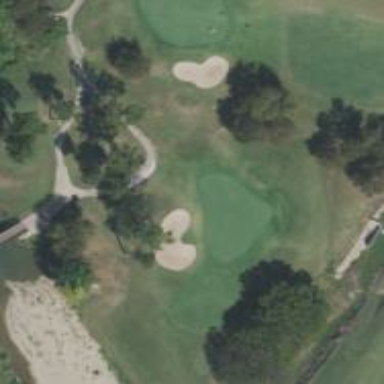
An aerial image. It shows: Golf hole.